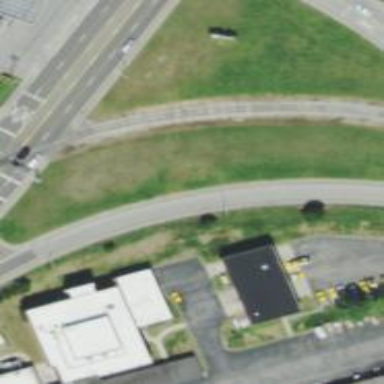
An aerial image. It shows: Tertiary_link road with asphalt surface.